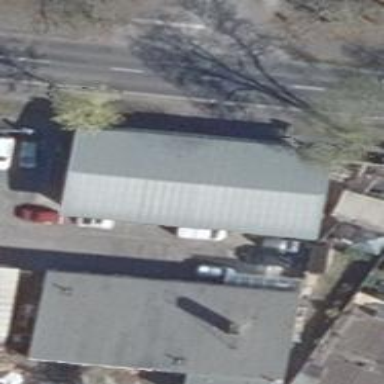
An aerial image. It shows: Fishing shop.